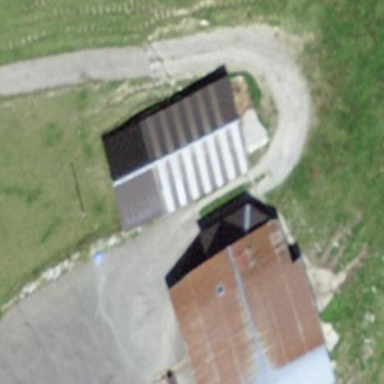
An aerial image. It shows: Farm auxiliary building.